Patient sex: M
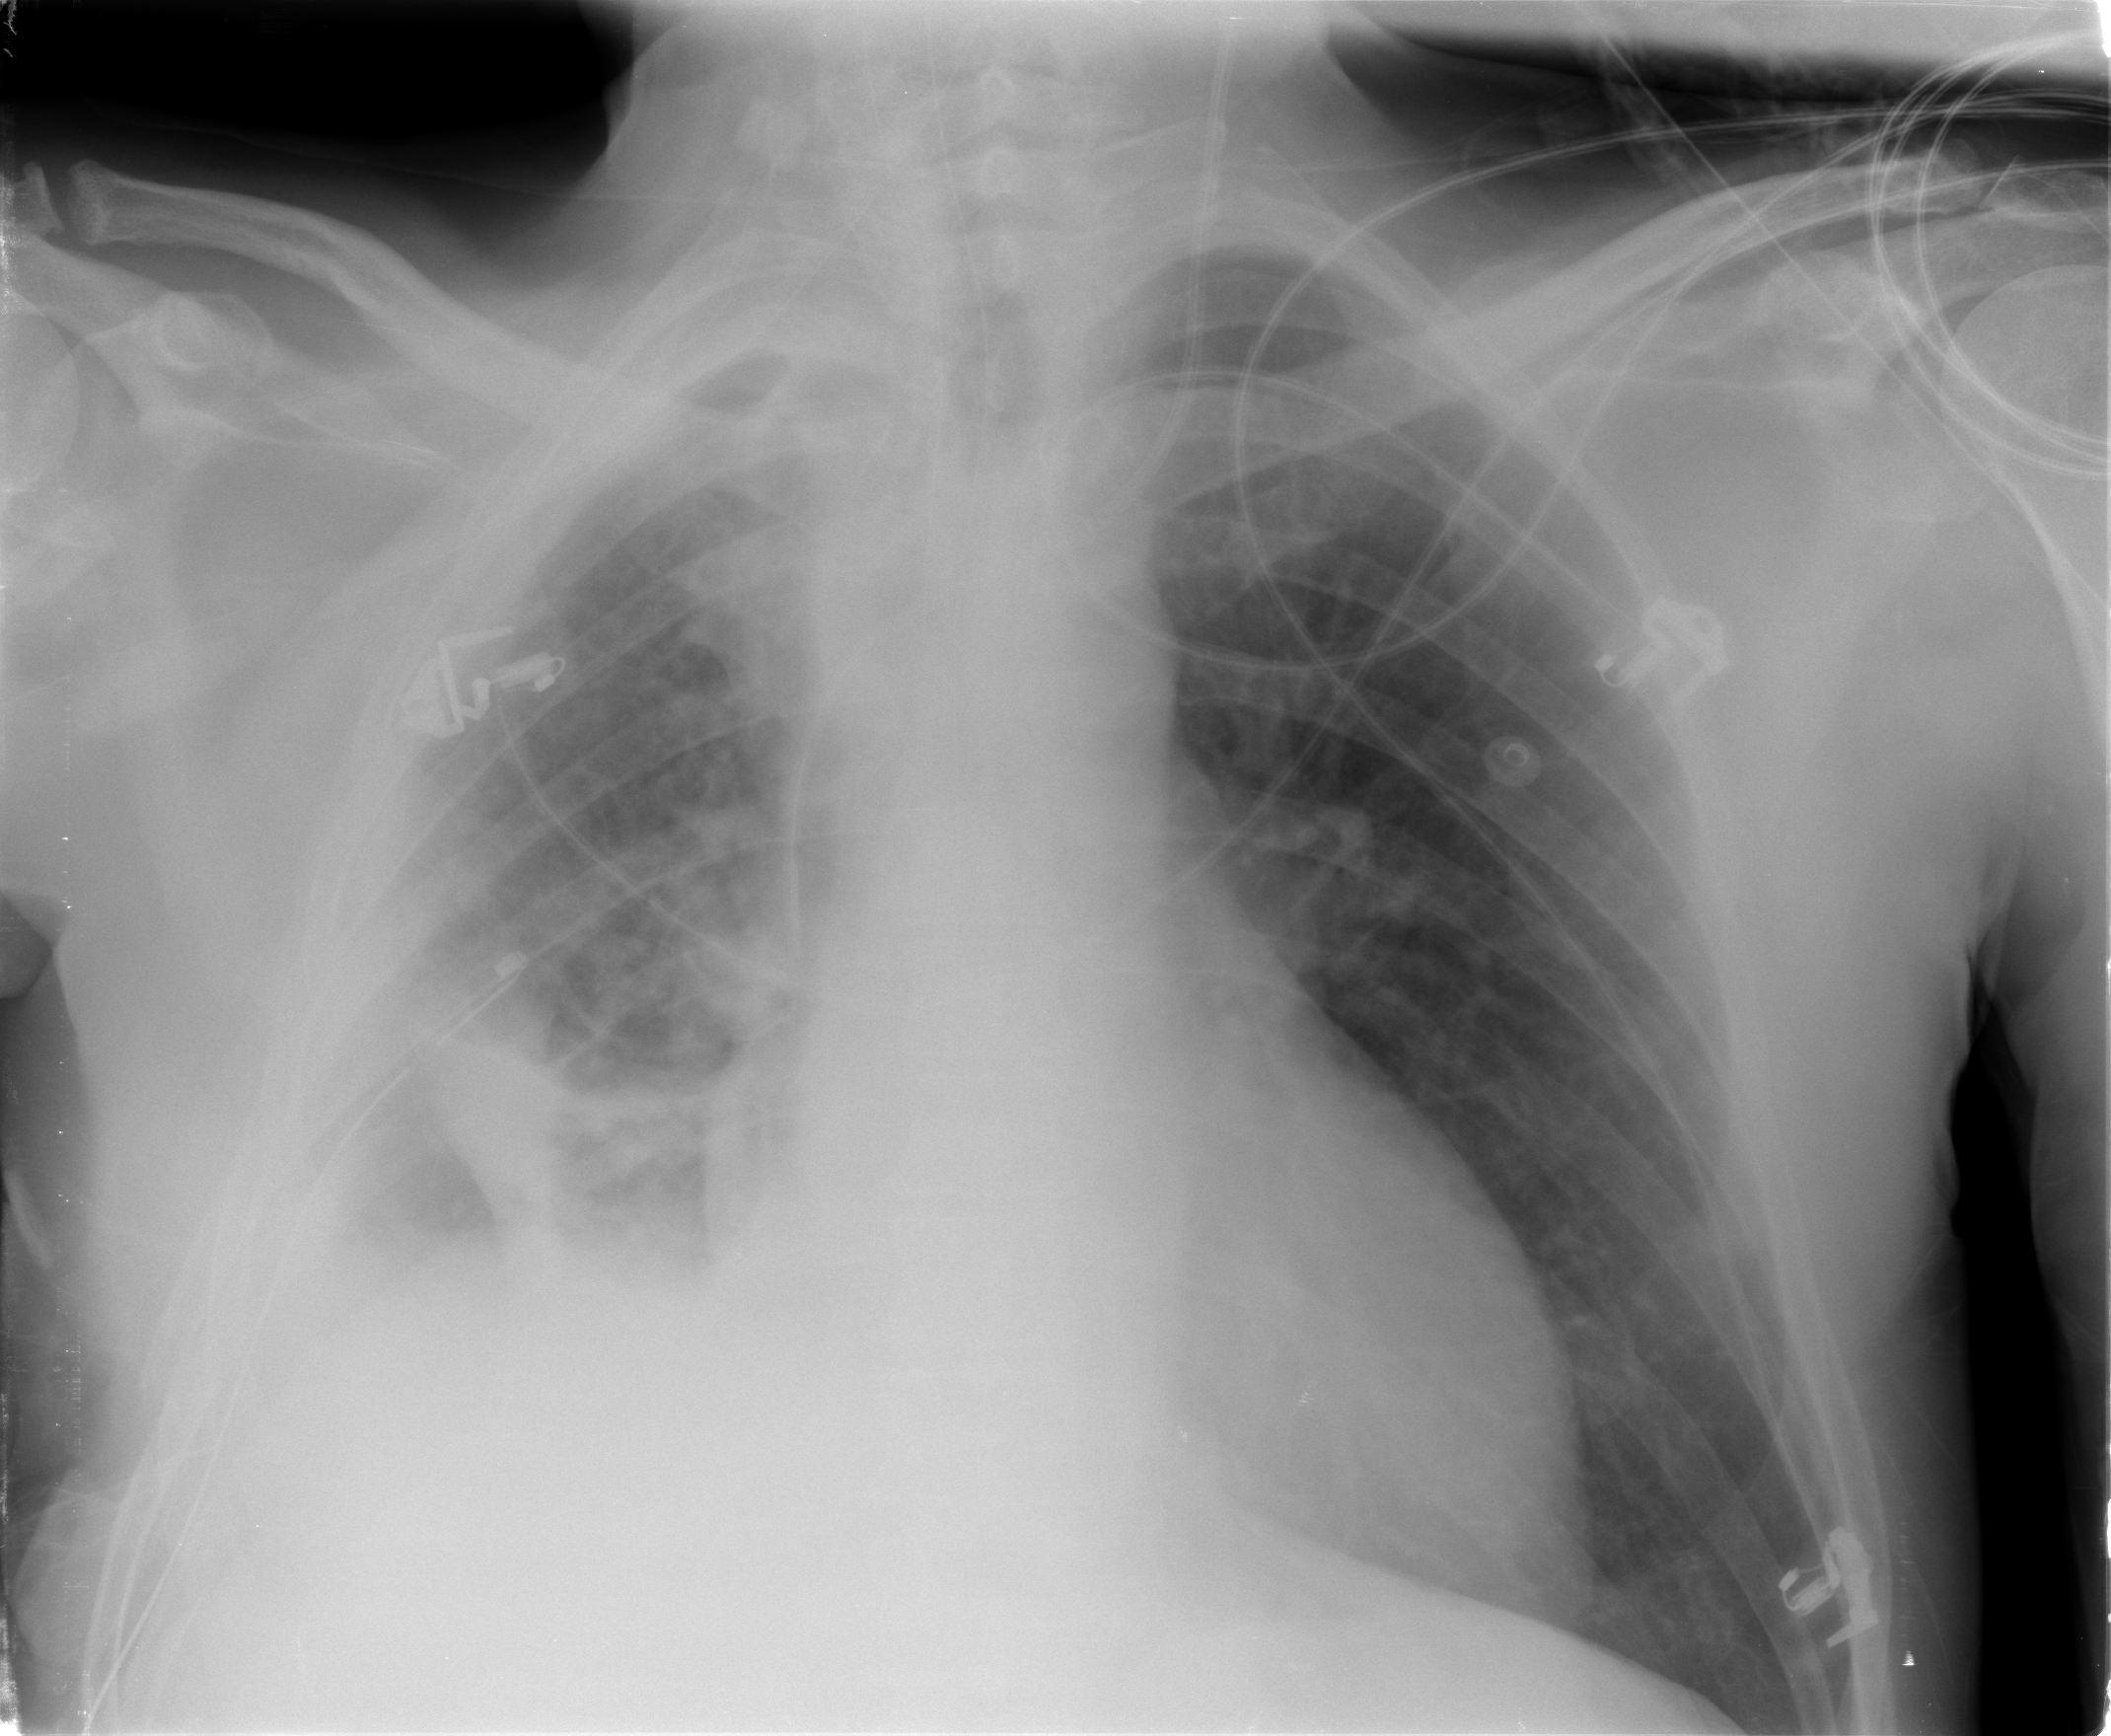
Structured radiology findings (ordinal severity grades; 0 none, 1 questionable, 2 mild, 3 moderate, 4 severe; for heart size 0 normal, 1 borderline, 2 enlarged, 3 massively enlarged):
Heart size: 2
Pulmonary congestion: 0
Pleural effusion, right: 2
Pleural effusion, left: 0
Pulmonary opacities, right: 2
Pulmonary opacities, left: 0
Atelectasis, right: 2
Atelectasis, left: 0